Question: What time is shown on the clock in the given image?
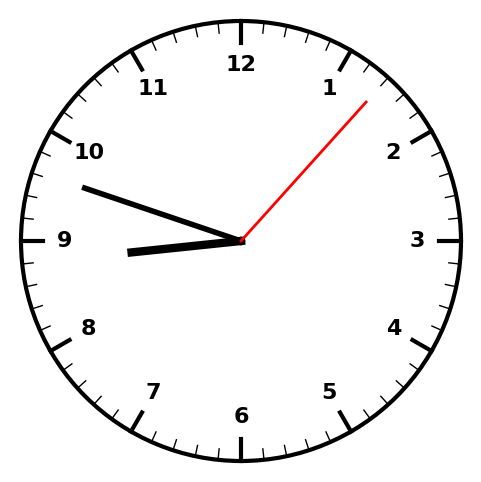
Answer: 08:48:07